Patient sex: M
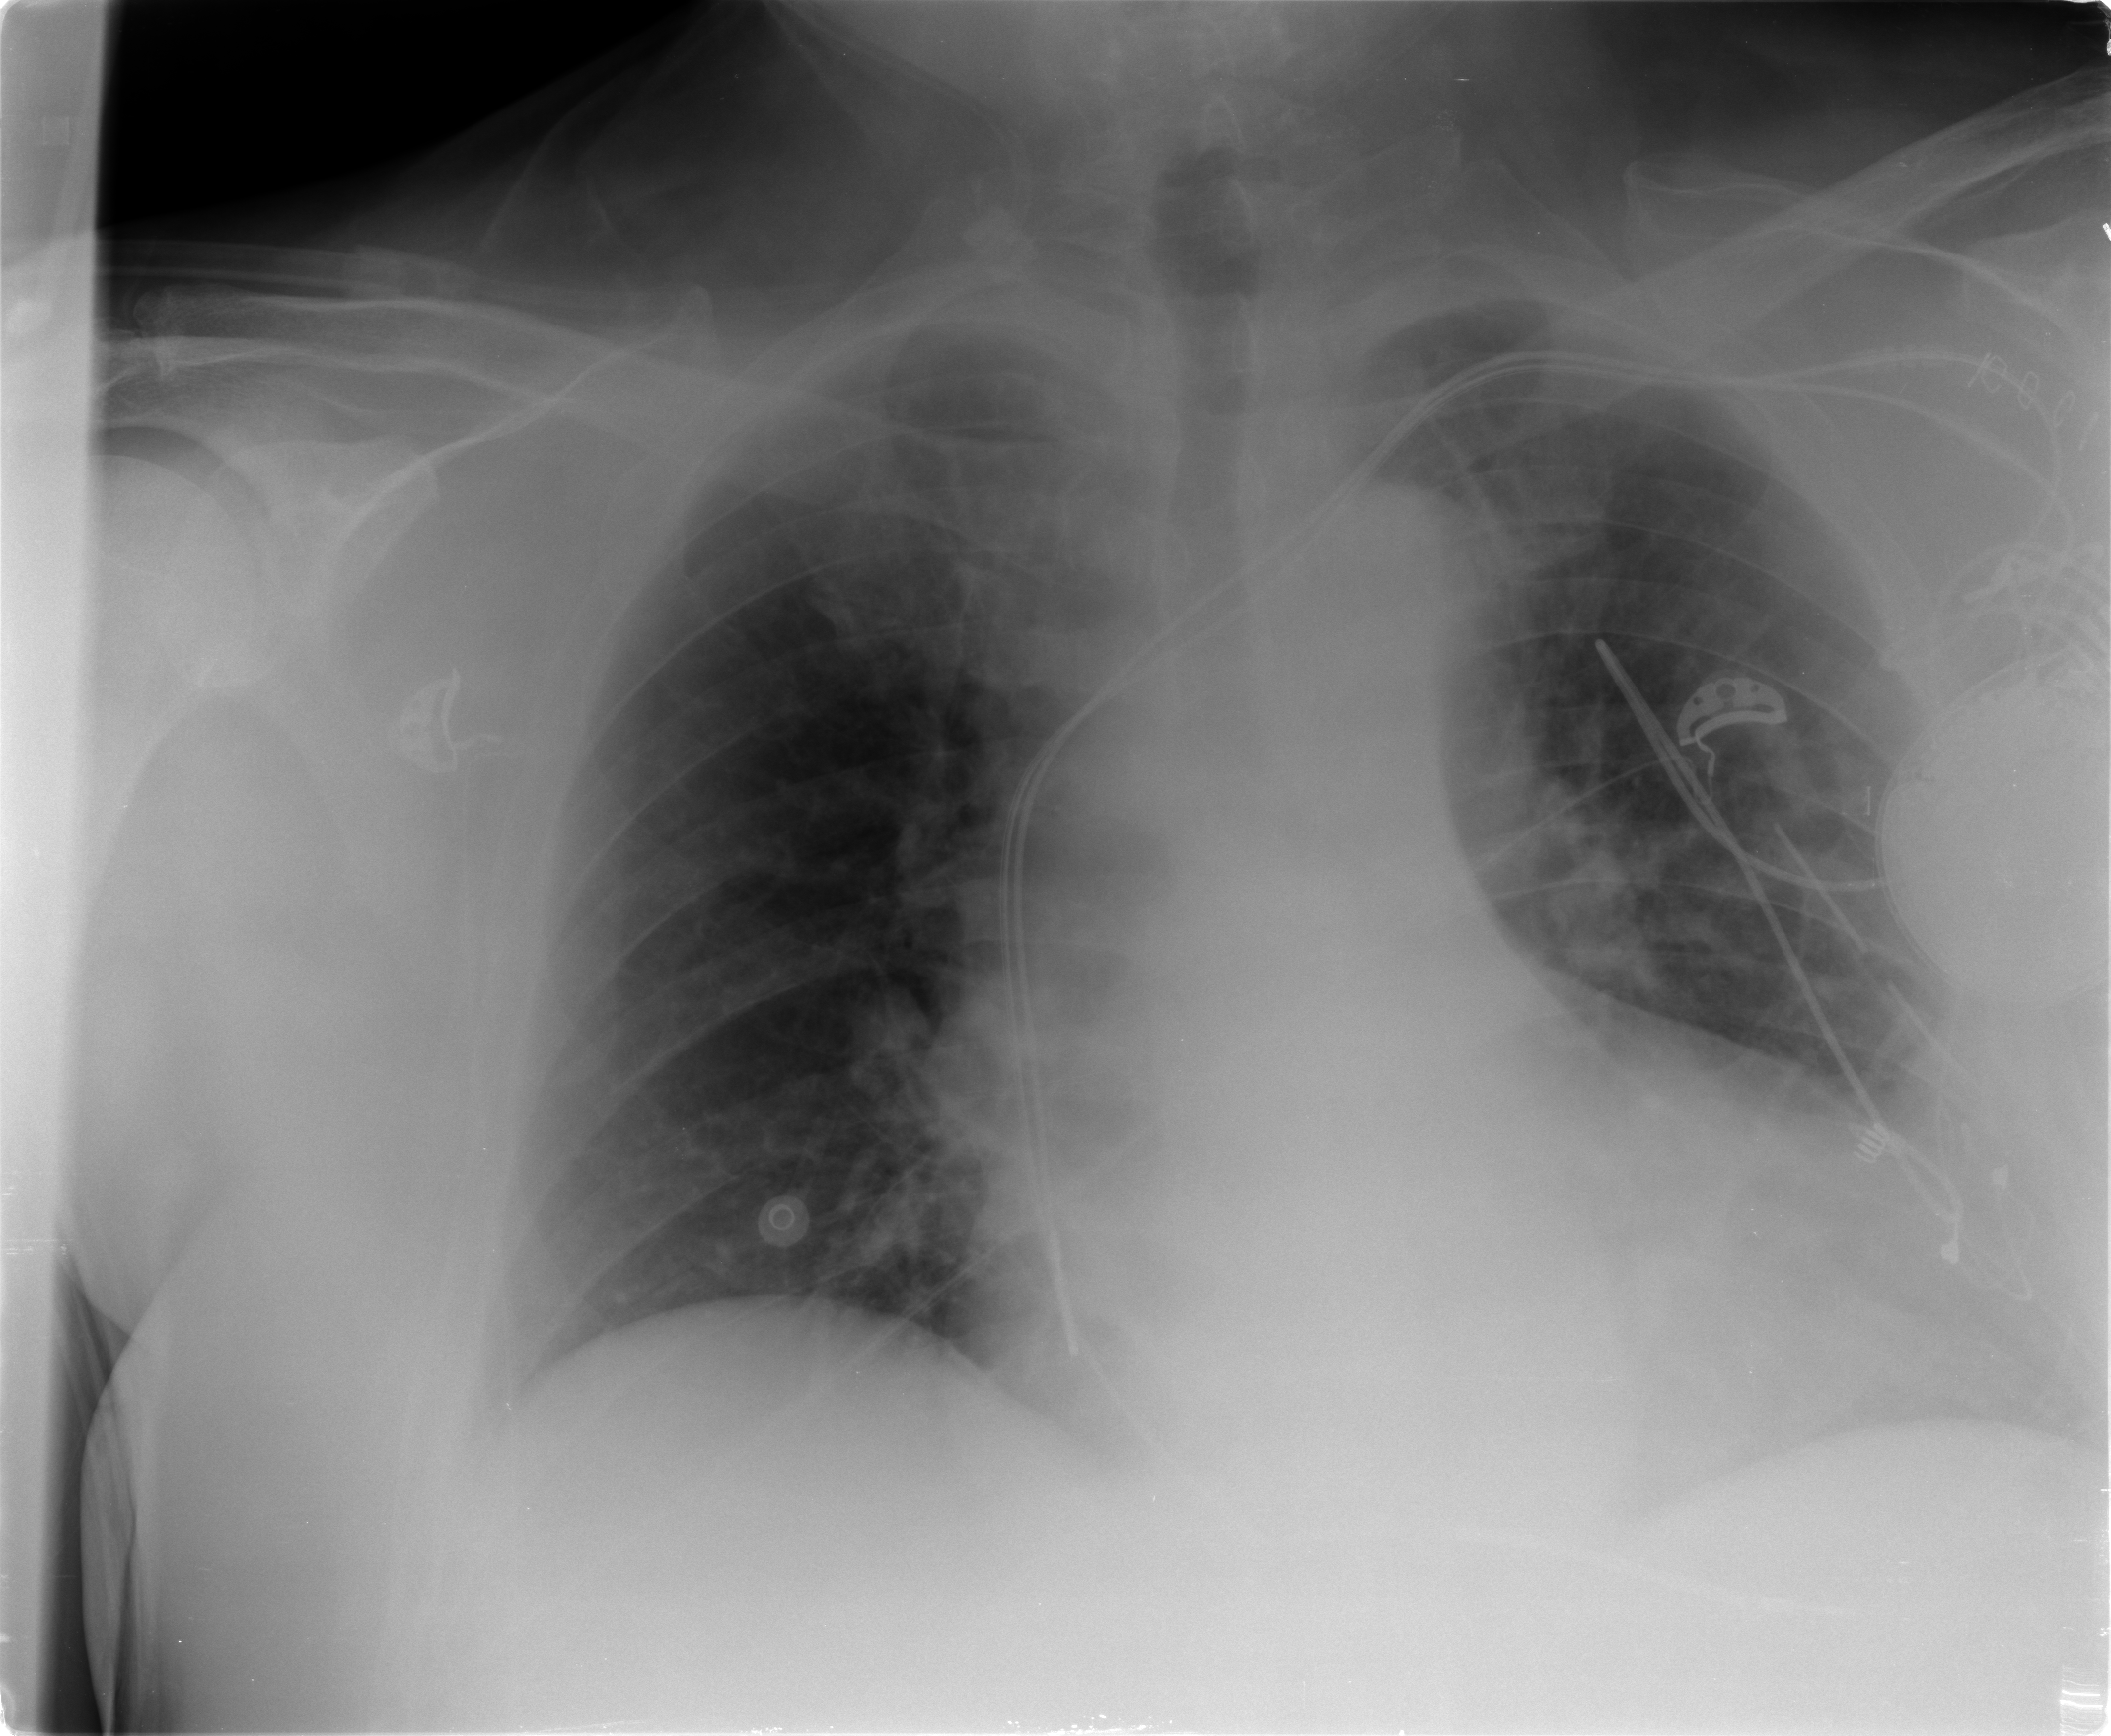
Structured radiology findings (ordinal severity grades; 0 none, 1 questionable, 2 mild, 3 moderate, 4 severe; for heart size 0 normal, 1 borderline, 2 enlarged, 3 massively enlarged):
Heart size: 2
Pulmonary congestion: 1
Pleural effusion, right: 0
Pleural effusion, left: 1
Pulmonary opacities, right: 0
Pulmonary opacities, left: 0
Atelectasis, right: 1
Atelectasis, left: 1